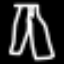
Label: pants